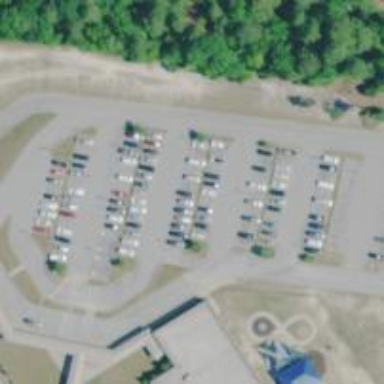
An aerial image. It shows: Parking area.